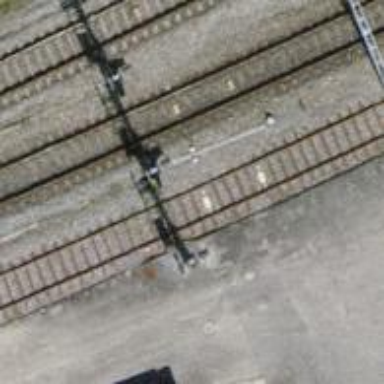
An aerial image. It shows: Railway signal.